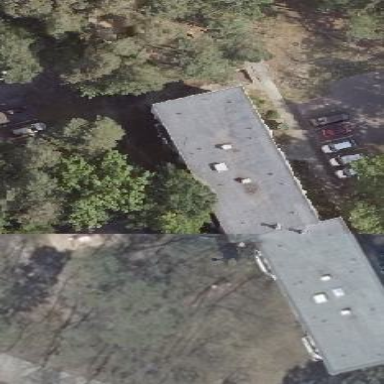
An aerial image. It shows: Apartment building with flat roof.